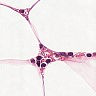
Metastatic tissue present: no